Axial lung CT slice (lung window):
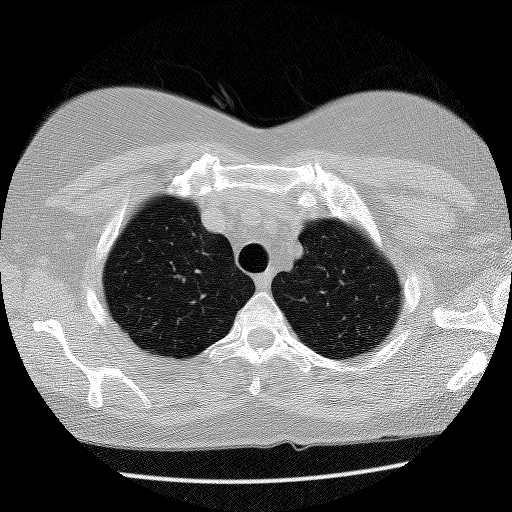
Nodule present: no